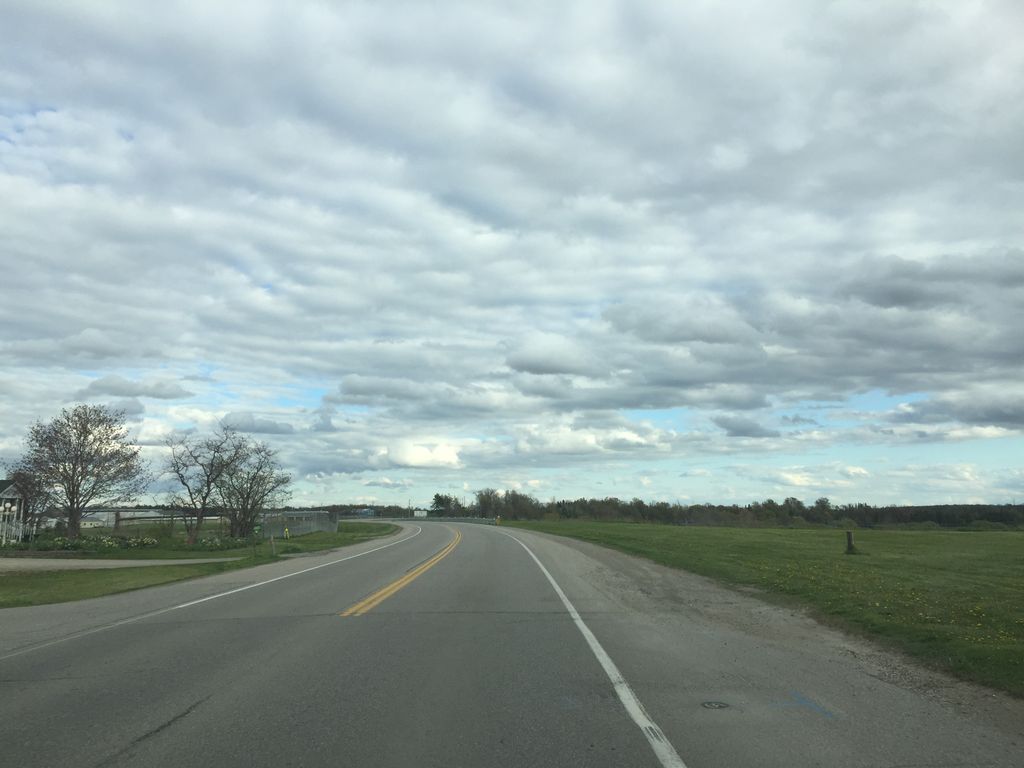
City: kitchener-waterloo